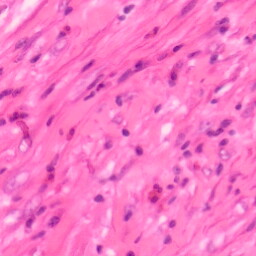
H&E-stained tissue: Colon